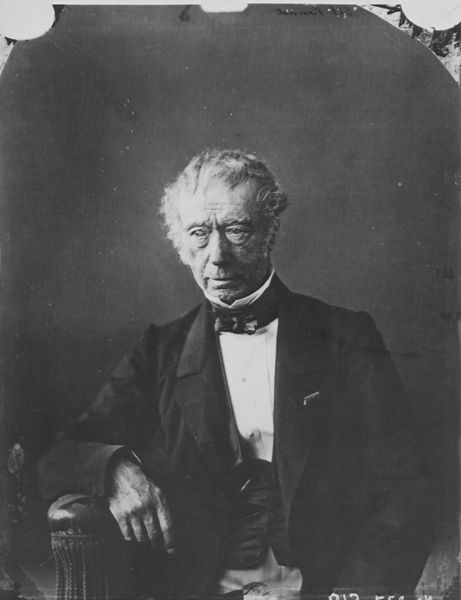
Titel: Jean Guillaume Viennet (1777-1886)
Künstler: Gaspard-Félix Tournachon
Schlagwörter: hand, mann, schatten, weiß, sitzen, frisur, grau, haar, hintergrund, licht, mund, nase, schwarz, stuhl, blick, schleife, alt, anzug, hemd, jacke, arm, augen, falten, kragen, mensch, rahmen, bild, bildnis, herr, portrait, porträt, signatur, haare, halbfigur, pose, sessel, lippen, armlehne, lehne, alter mann, fancy, frack, krawatte, ernst, brauen, glanz, sitzt, atelier, nachdenken, fliege, jackett, revers, tränensäcke, jacket, weste, foto, fotografie, photographie, alter, greis, schwarz weiss, augenringe, posieren, stehkragen, schielen, kotletten, löcher, photo, veste, smoking, binder, halsbinde, ernsthaft, fotographie, old man, aufnahme, auflehnen, bauchbinde, halsbinder, historical, gelehnt, photogaphie, kottletten, atelierfoto, lichtbild, glasauge, amgelehnt, atelieraufnahem, händen, schleicfe, dapper